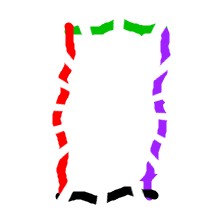
Shape: rectangle